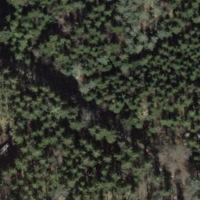
EUNIS habitat code: 43
Species observed at this site:
Lonicera acuminata
Plantago major